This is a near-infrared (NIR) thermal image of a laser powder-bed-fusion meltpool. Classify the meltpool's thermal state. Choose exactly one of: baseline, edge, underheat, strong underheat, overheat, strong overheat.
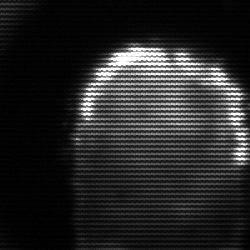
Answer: baseline